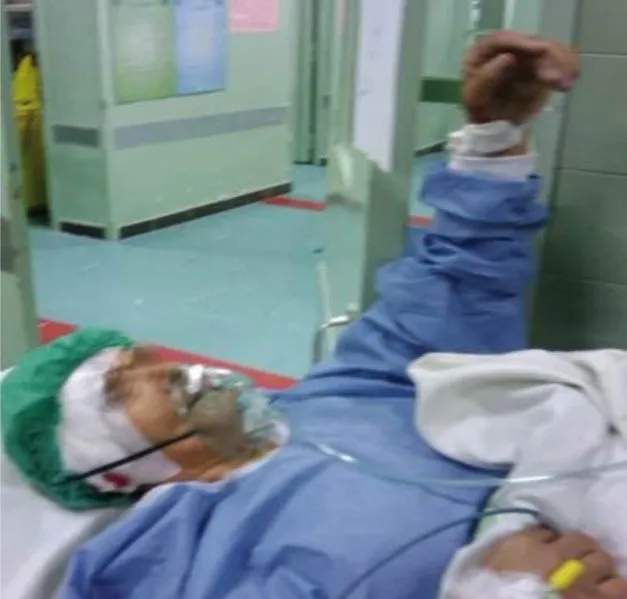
Recovery Room Just After the Operation: The Patient Was Awake and Had Stable Vital Signs.
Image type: medical_photograph (other_medical_photograph)